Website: walmart
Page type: account-selection
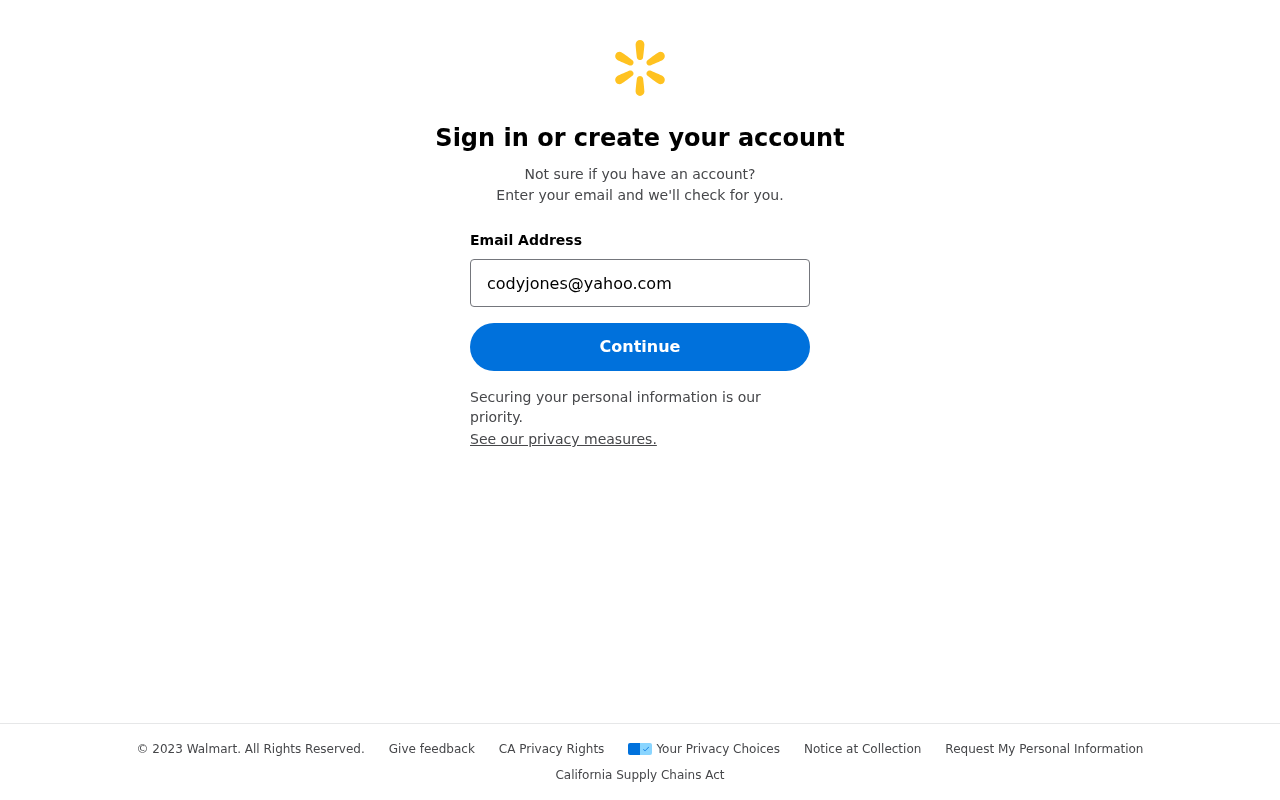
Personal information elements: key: PII_EMAIL
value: codyjones@yahoo.com